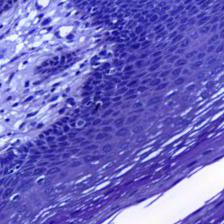
Diagnosis: Normal